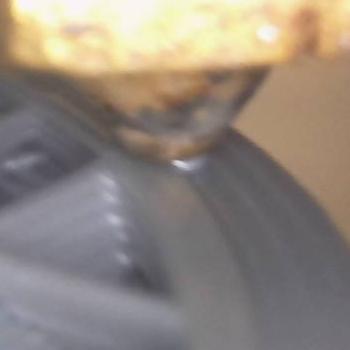
Flow rate: 178%